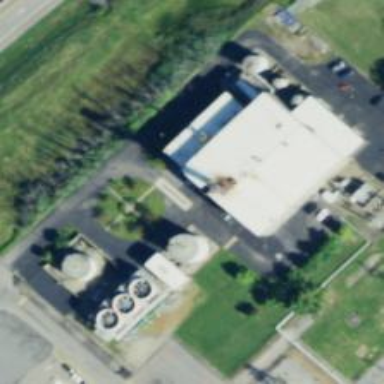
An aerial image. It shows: Gas turbine generator.